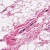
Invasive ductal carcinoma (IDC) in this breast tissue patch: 0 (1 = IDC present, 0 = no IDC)